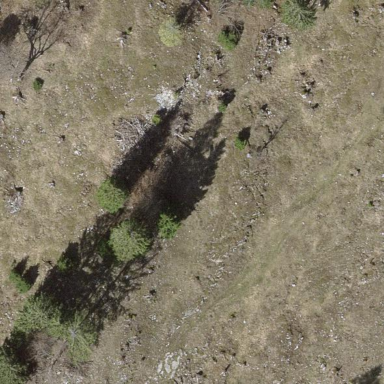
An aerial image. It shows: Forest area.